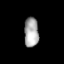
Tissue: skin
Cell type: Epithelial cells
Senescence score: 0.8485
Nuclear area (px): 424
Mean DAPI intensity: 166.613